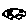
Label: car